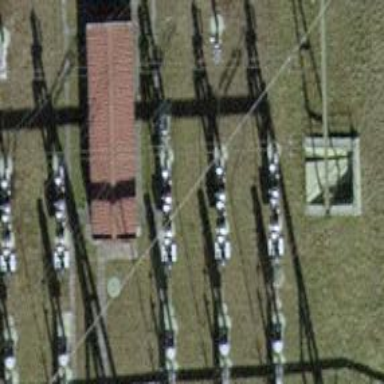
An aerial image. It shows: Bay for power lines.